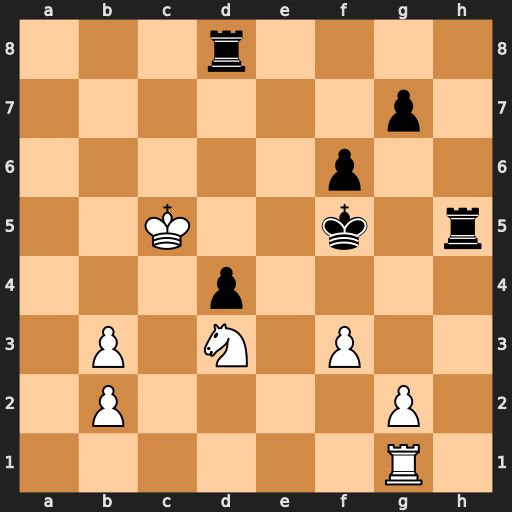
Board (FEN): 3r4/6p1/5p2/2K2k1r/3p4/1P1N1P2/1P4P1/6R1
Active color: w
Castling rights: -
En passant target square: -
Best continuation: g4+ Ke6+ gxh5